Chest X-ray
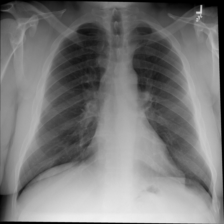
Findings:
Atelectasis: negative
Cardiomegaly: negative
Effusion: negative
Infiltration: negative
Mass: positive
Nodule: negative
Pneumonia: negative
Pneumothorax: negative
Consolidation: negative
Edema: negative
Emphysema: negative
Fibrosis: negative
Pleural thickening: negative
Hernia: negative